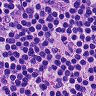
Metastatic tissue present: no